Field crop: maize
Growth stage: 2
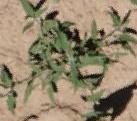
Species: atriplex